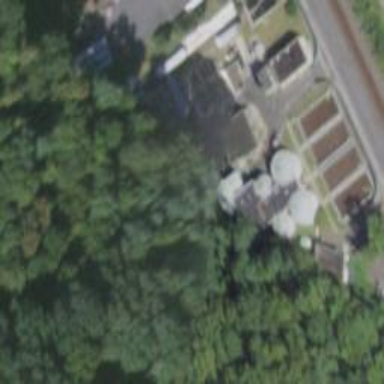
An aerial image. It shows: Wastewater plant.